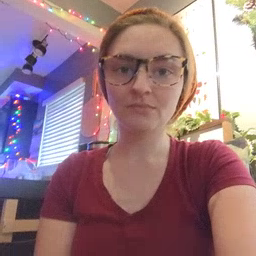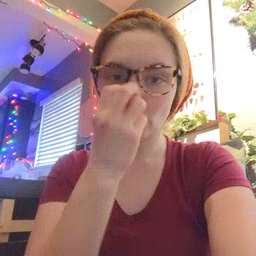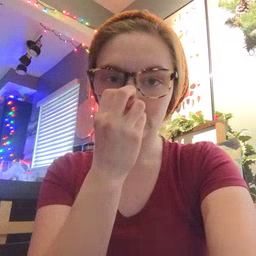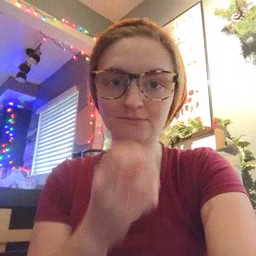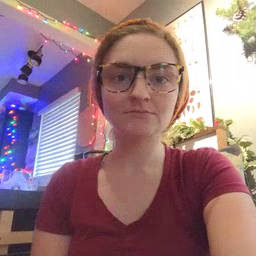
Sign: clown